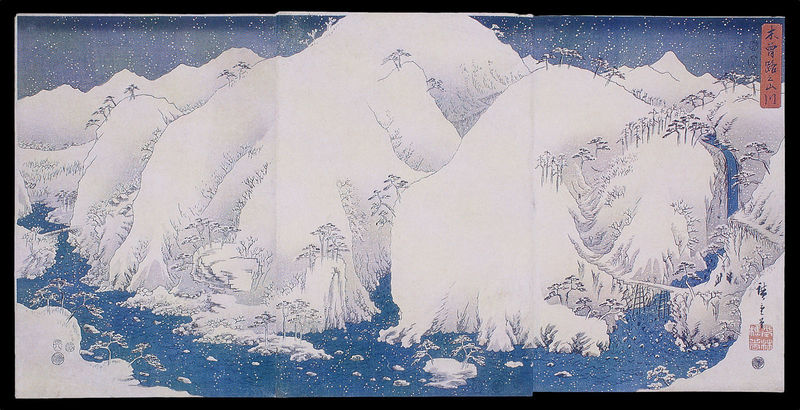
Titel: Berg und Fluss an der Kiso Straße
Künstler: Utagawa Hiroshige
Institution: Honolulu, Honolulu Academy of Arts
Schlagwörter: blau, felsen, himmel, meer, wasser, weiß, bäume, fluss, landschaft, rot, schnee, bild, signatur, hügel, brücke, pfad, insel, holzschnitt, japan, schrift, spuren, berge, gletscher, schlucht, winter, kartusche, japanisch, schriftzeichen, tusche, eisberg, sterne, text, stempel, bergrücken, brücken, inseln, marke, eisscholle, hokusai, tuschemalerei, iceberg